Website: macys
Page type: gifting
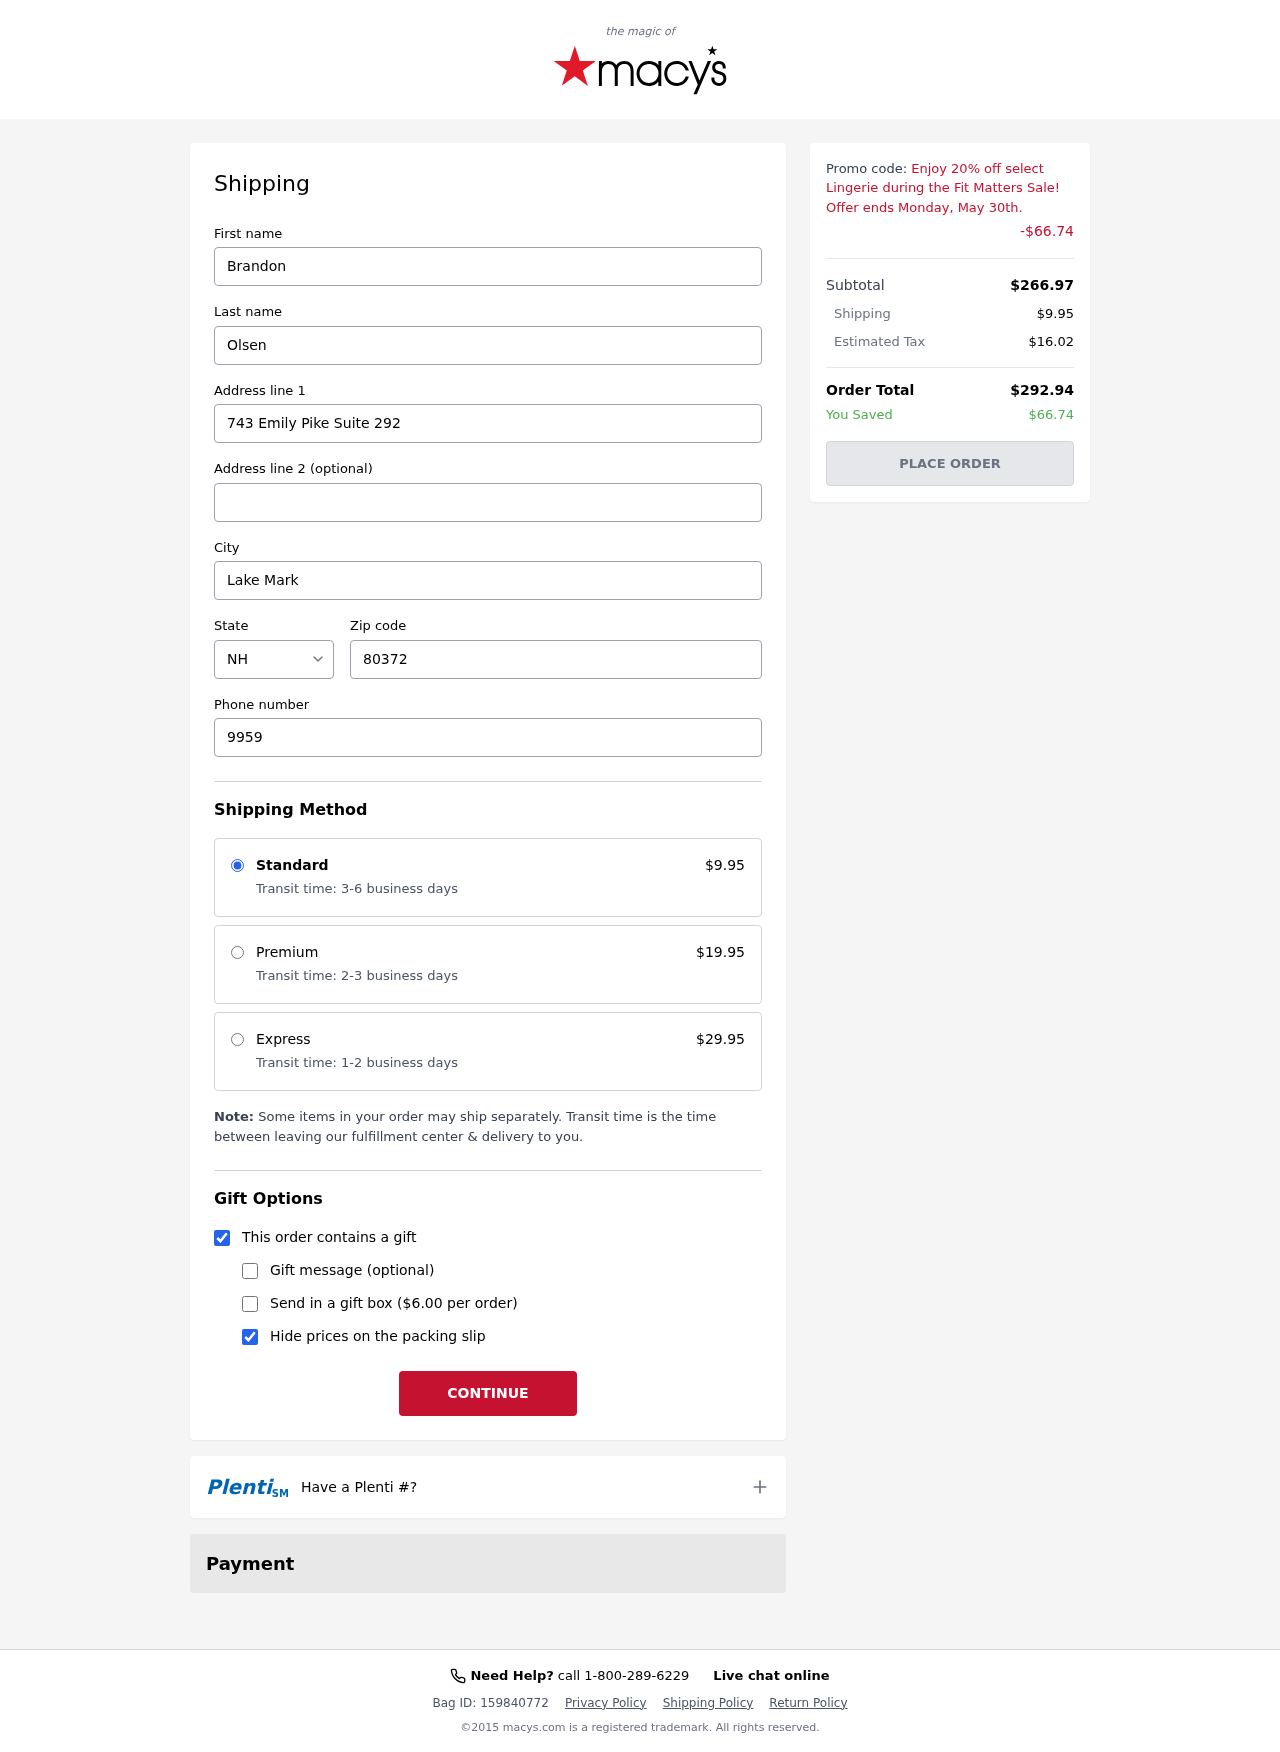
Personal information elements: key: PII_CITY
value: Lake Mark
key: PII_FIRSTNAME
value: Brandon
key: PII_LASTNAME
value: Olsen
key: PII_PHONE
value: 9959726343
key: PII_POSTCODE
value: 80372
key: PII_STATE_ABBR
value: NH
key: PII_STREET
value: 743 Emily Pike Suite 292
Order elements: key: ORDER_SHIPPING_COST
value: $9.95
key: ORDER_DISCOUNT
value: -$66.74
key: ORDER_SUBTOTAL
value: $266.97
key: ORDER_TAX
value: $16.02
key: ORDER_TOTAL
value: $292.94
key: ORDER_SAVINGS
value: $66.74